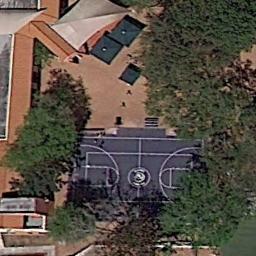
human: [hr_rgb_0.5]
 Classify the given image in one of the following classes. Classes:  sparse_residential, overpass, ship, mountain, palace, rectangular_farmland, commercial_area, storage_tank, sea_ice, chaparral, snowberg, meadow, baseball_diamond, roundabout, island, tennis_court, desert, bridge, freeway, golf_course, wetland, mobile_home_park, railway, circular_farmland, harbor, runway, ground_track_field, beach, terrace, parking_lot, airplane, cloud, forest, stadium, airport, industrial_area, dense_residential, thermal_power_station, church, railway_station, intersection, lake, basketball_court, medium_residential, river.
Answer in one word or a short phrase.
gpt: basketball_court